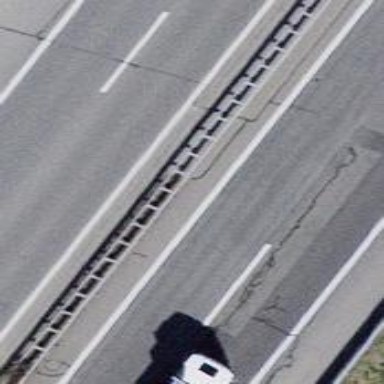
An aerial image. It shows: Asphalt motorway.